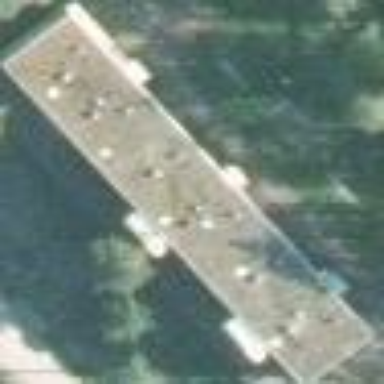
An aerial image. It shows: Terrace building.